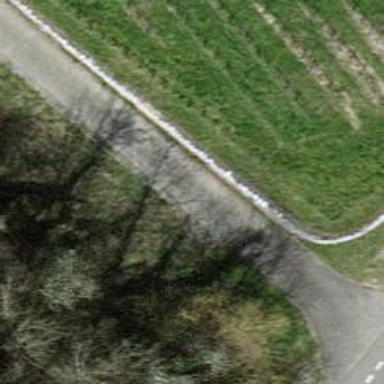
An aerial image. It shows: Track with grade 1 quality.